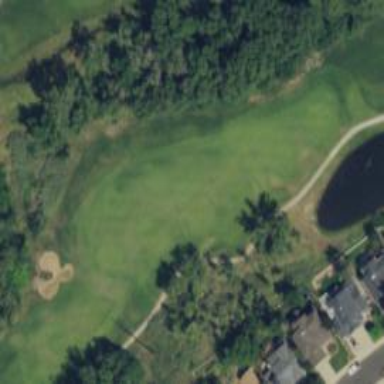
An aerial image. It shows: Golf hole.